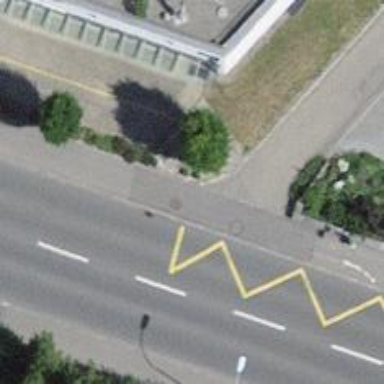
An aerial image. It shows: Platform for public transport is situated by the road.